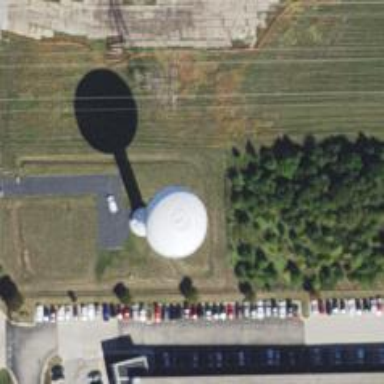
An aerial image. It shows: Water tower that is man-made.